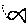
Label: fish